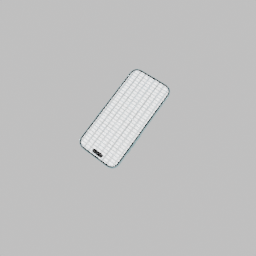
Label: electronics